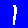
Digit: 1